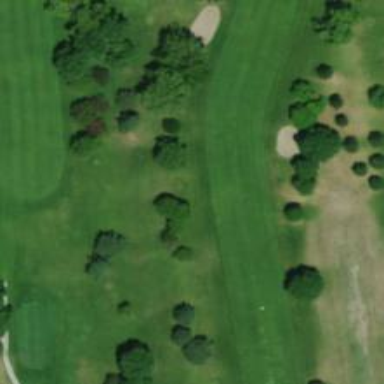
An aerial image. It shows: Grassy area designated as golf fairway.